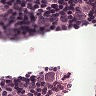
Metastatic tissue present: yes